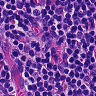
Metastatic tissue present: no